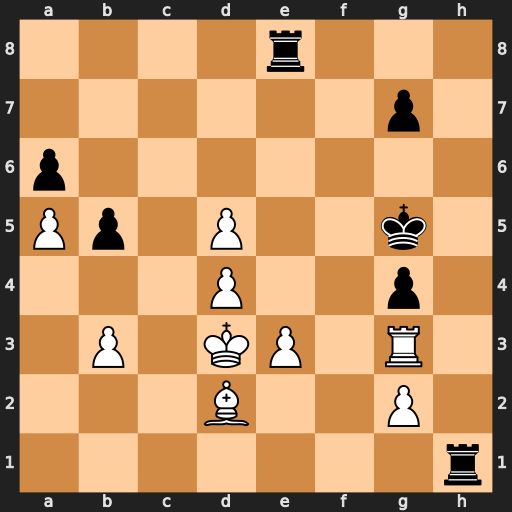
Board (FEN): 4r3/6p1/p7/Pp1P2k1/3P2p1/1P1KP1R1/3B2P1/7r
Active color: w
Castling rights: -
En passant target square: -
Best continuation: e4+ Kh4 Re3